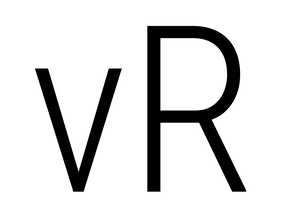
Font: Roboto_Condensed_Light